Question: What time is it?
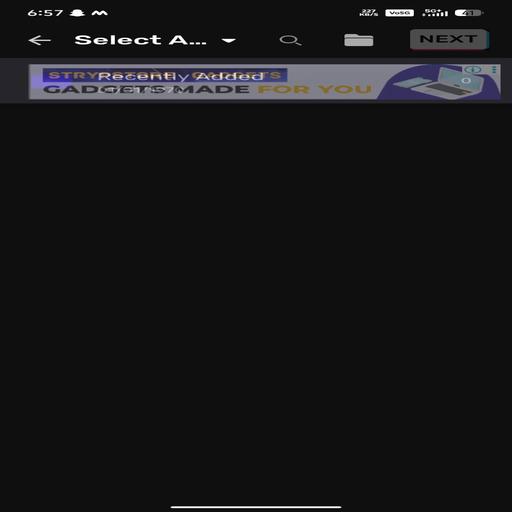
Answer: 06:57:00